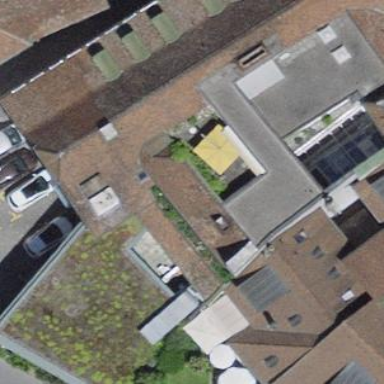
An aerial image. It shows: Hotel building with hipped roof shape.